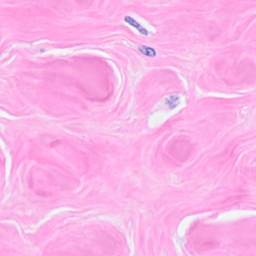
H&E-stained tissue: Breast